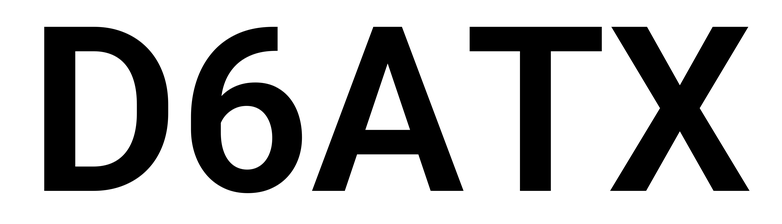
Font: Roboto_SemiBold